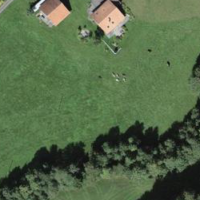
EUNIS habitat code: 41
Species observed at this site:
Milvus milvus
Milvus migrans
Periparus ater